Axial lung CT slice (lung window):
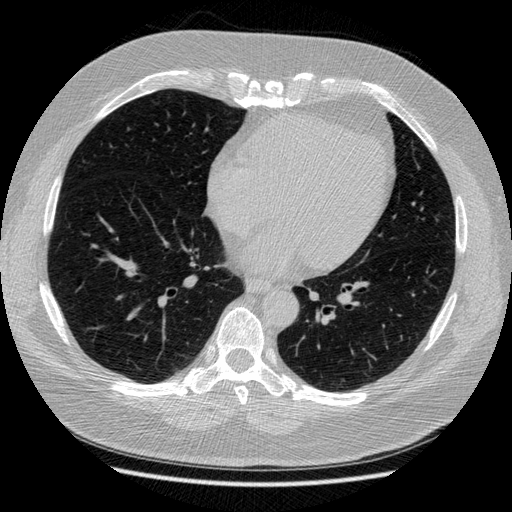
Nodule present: no